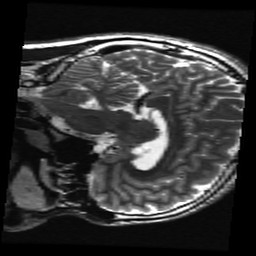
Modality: T2w
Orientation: sagittal
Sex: male
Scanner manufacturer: ge
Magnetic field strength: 3 T
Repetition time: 5 s
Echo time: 0.1012 s